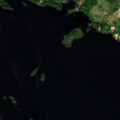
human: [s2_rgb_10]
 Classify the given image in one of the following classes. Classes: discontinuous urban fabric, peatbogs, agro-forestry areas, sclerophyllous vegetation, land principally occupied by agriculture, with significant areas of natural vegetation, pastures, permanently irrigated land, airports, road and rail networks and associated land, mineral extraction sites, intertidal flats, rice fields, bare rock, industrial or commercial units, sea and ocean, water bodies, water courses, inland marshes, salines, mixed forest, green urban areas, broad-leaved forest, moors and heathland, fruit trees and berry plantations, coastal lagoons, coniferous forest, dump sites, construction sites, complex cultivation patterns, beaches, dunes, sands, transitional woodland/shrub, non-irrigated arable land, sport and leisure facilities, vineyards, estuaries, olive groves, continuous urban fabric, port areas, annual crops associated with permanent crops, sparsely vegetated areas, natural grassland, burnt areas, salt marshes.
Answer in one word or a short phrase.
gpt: mixed forest, water bodies